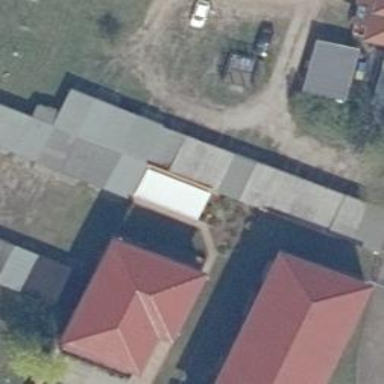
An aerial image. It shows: Group of garages.